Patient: sex M, age 46
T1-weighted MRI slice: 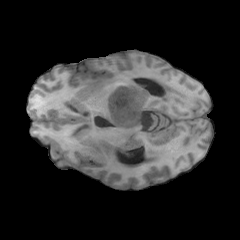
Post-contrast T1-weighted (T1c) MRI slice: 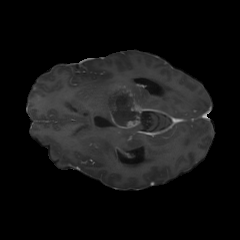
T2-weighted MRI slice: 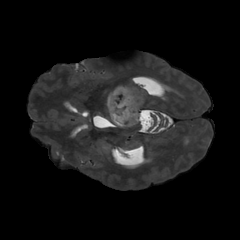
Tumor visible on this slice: yes
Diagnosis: Glioblastoma, IDH-wildtype
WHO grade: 4